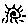
Label: sun